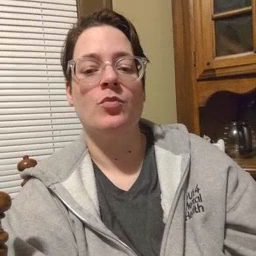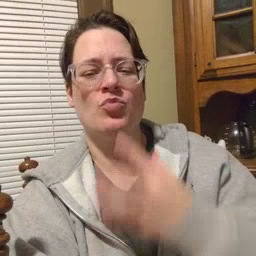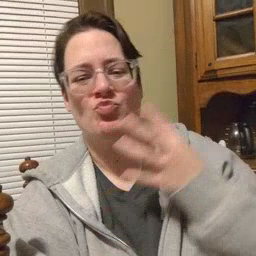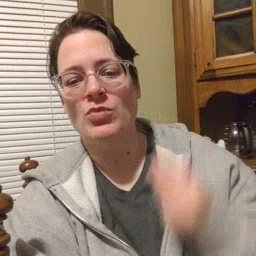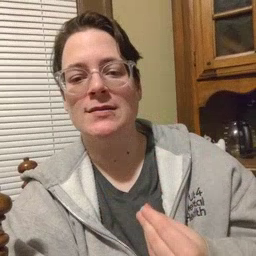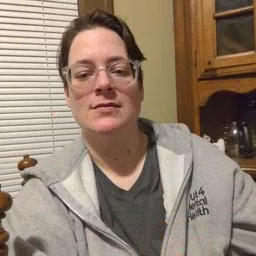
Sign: wet